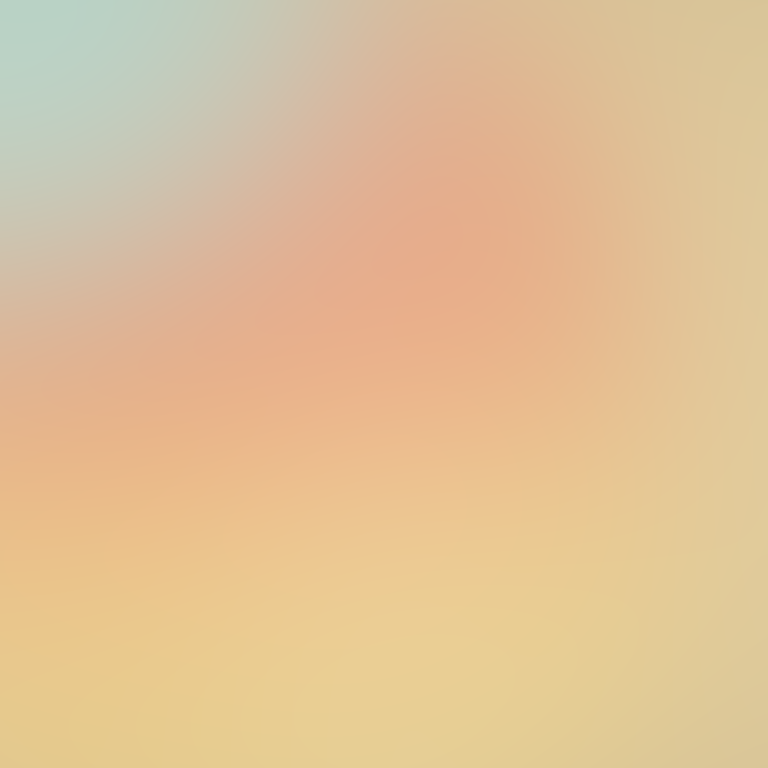
Abstract light effect, smooth gradient from soft peach to gentle teal, serene atmosphere, diffuse glow, no room, no furniture, no objects.